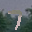
Label: 7